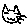
Label: cat